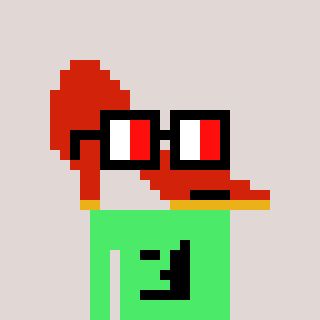
a pixel art character with square glasses with black frames and red eyes, a highheel-shaped head and a teal-colored body on a warm background